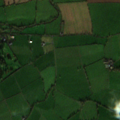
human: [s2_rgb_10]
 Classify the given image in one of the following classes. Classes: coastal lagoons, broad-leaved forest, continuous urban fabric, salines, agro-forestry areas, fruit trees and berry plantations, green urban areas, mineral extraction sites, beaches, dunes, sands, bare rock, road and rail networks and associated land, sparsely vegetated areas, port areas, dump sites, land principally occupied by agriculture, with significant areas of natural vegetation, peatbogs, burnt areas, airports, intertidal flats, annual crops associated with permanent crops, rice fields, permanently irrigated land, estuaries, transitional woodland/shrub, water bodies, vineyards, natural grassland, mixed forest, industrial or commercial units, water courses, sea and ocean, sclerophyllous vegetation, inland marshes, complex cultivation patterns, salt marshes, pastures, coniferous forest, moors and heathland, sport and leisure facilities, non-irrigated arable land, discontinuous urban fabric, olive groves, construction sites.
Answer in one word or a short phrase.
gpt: sport and leisure facilities, non-irrigated arable land, pastures